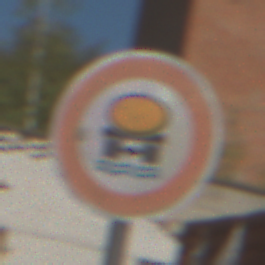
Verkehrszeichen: VerbotFahrzeugeWassergefaehrdenderLadung
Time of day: MorningAfternoon
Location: Outdoor (Nature)
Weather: Clear
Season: Summer
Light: Natural